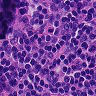
Metastatic tissue present: no